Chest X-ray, PA view. Patient: 62 years old, sex F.
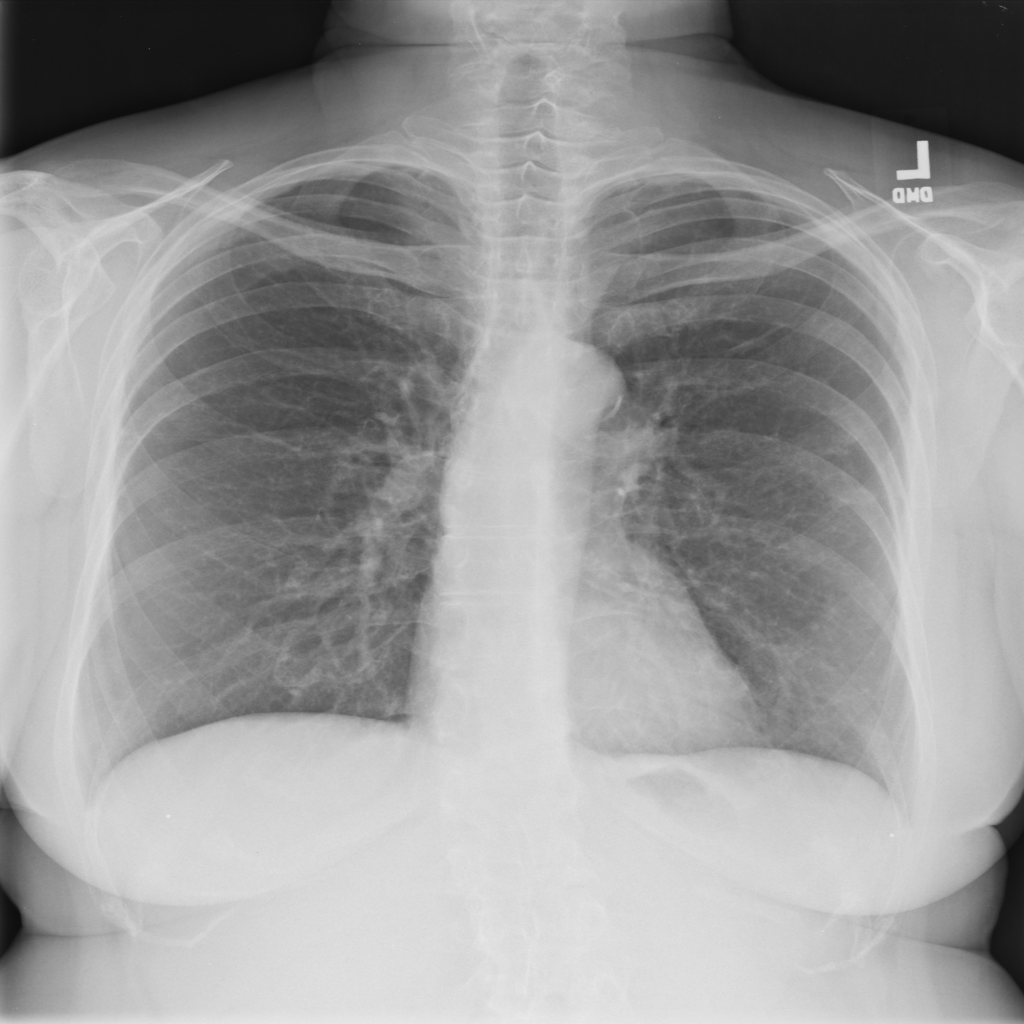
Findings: No Finding